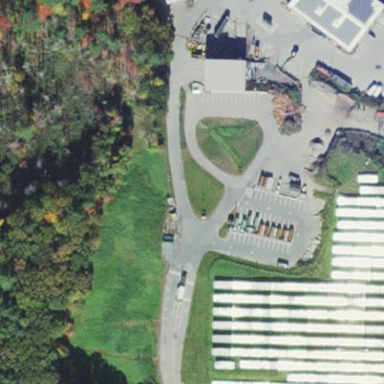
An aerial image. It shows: Recycling center.